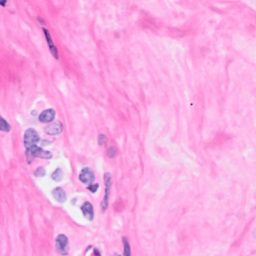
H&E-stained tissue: Breast